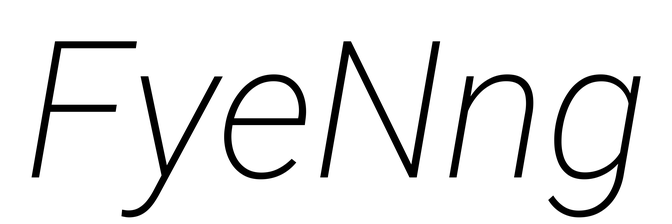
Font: Roboto-Italic_ExtraLight_Italic